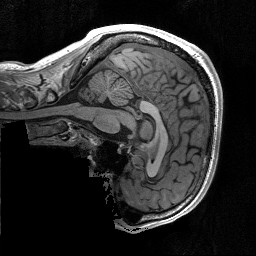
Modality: T1w
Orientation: sagittal